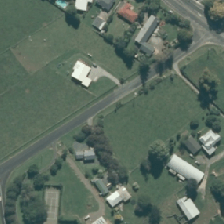
Land cover: urban_build_up